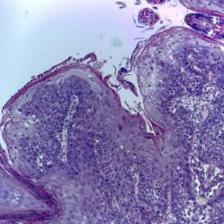
Diagnosis: OSCC